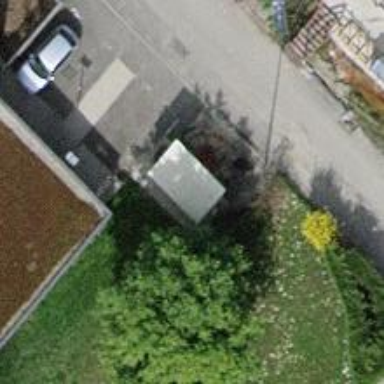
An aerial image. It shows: Transformer is shown.